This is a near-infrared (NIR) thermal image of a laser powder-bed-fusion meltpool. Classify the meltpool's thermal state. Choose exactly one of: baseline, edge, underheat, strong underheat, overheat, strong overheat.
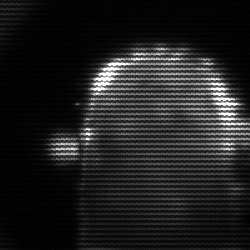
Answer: baseline